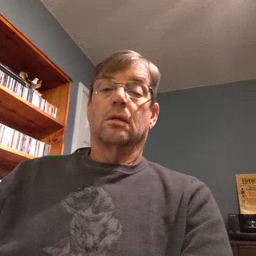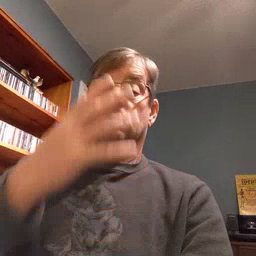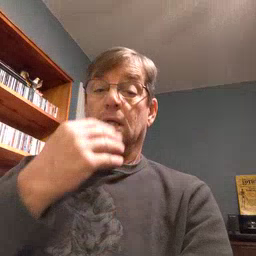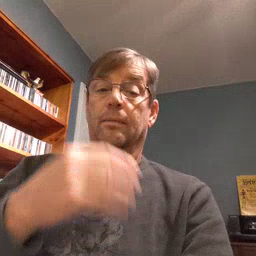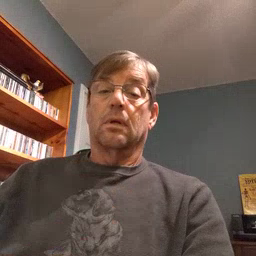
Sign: sleep